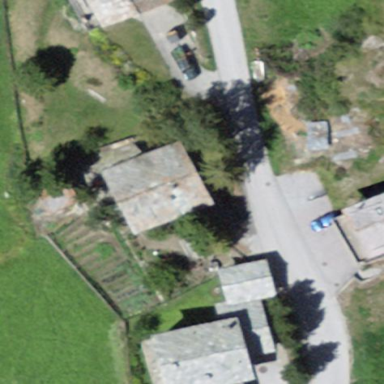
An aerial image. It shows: Simple and straightforward house.